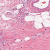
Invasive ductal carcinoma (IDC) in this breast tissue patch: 0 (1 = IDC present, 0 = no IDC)